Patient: sex M, age 70
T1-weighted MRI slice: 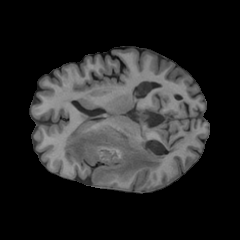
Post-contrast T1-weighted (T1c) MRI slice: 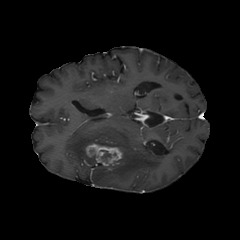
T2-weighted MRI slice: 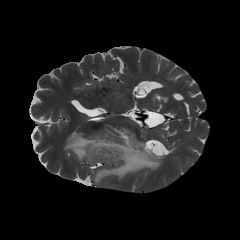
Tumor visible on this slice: yes
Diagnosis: Glioblastoma, IDH-wildtype
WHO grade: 4